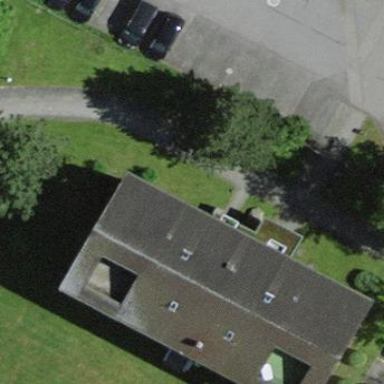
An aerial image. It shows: Gabled roof apartments building.